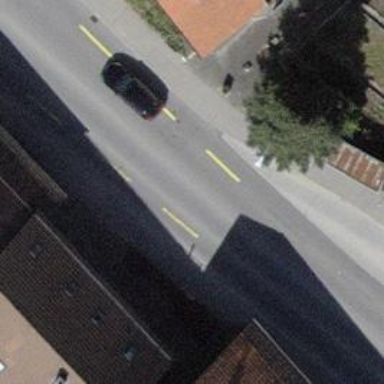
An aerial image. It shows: Secondary road with asphalt surface and dedicated cycle lane.